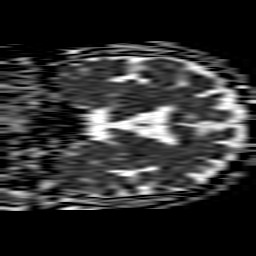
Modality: ADC
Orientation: coronal
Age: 57
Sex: male
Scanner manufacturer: philips
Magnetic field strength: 1.5 T
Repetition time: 3.643 s
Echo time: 0.09255 s